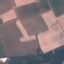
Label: PermanentCrop